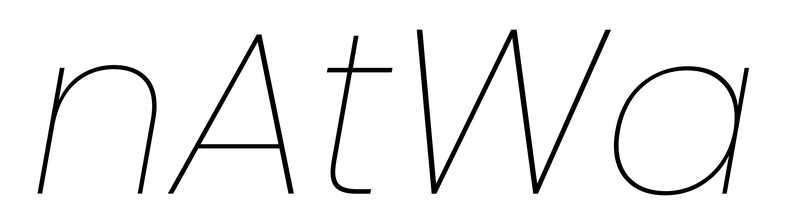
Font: Poppins-ThinItalic